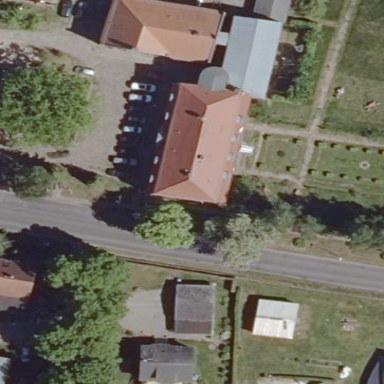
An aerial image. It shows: Hotel with mansard roof.